The image is the raw time-domain waveform of a rolling-element bearing's vibration signal. What is the most likely bearing condition (normal, inner_race, outer_race, ball)?
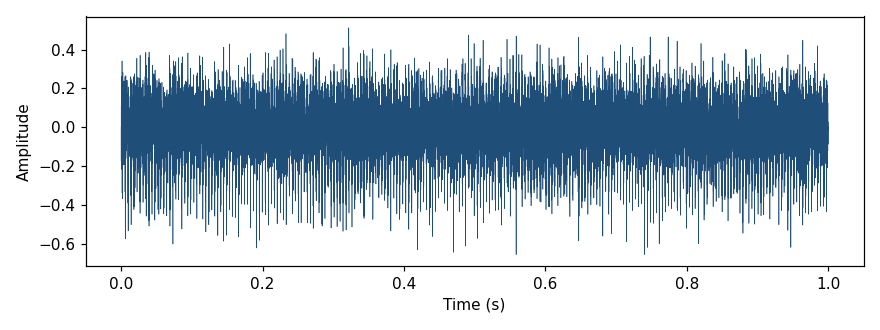
Answer: outer_race